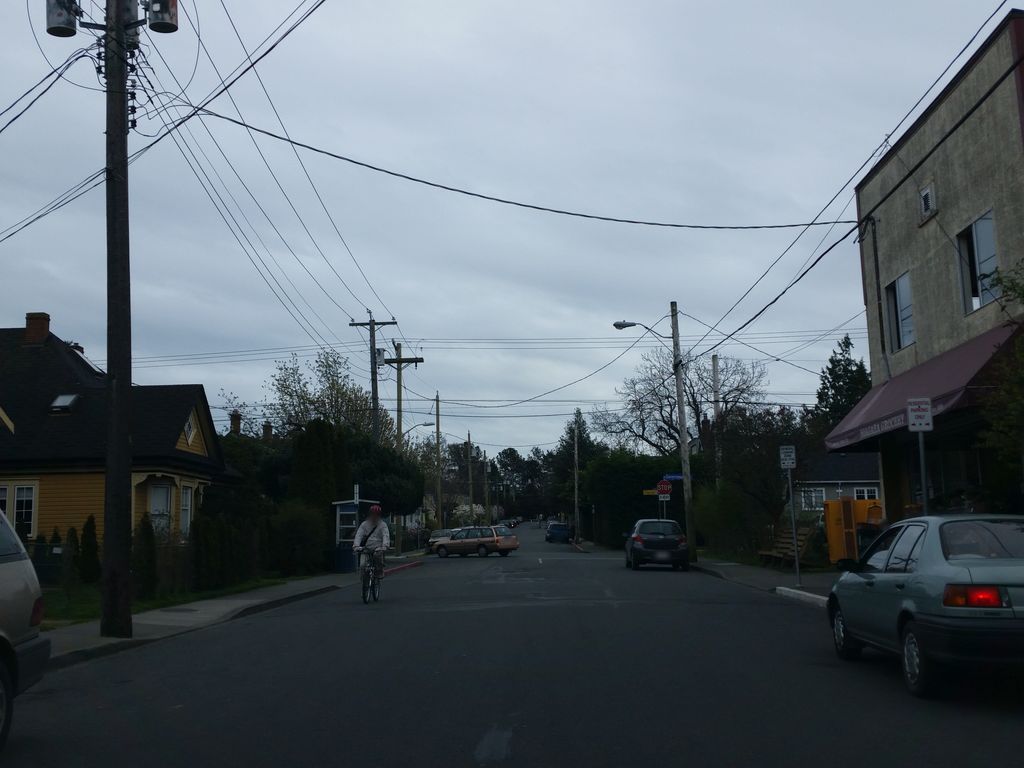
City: victoria